Question: I have this list code block.
'''
(defun test (y)
(do
((l NIL (setq y (rest y))))
((null y) 1)
(setq l (append l '(1 1)))
(print l)
)
)
'''
And the output is pictured below. For some reason it's setting l to y and then appending '(1 1). Can anyone explain this behavior?

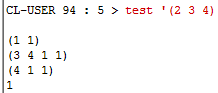
Answer: The structure of a 'do' loop is:
'''
(do ((var init-form step-form))
(termination-form result-form)
(body))
'''
I think what you're missing is that 'step-form' is executed at every iteration and the of this form is set to the variable. So using 'setq' in the 'step-form' is a flag that you're probably not doing what you intend.
So the sequence of the loop from '(test '(2 3 4))' is (eliding the print)
'''
- Initialize l to nil
- Check (null y) which is false since y = '(2 3 4).
- (setq l (append l '(1 1))) l now has the value '(1 1)
- Execute the step form, this sets y = '(3 4) _and_ l = '(3 4)
- (null y) still false.
- (setq l (append l '(1 1))) sets l = '(3 4 1 1)
- Execute step form, sets y = '(4) _and_ l = '(4)
- (setq l (append l '(1 1))) sets l = '(4 1 1)
- Execute step form, y = () so loop terminates.
'''